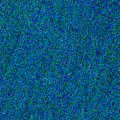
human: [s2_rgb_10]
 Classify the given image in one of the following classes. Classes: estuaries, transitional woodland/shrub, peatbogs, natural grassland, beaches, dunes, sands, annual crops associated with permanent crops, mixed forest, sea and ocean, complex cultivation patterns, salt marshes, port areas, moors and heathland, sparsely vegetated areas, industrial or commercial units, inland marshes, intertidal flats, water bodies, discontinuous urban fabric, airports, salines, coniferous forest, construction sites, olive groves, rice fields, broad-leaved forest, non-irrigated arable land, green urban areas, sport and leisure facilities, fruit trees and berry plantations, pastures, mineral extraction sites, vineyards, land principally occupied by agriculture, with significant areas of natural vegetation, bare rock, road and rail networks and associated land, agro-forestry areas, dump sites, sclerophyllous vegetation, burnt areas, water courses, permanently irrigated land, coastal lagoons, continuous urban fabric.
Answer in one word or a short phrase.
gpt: sea and ocean